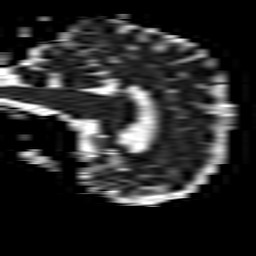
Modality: ADC
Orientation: sagittal
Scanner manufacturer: philips
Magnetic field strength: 1.5 T
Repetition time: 3.519 s
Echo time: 0.07117 s